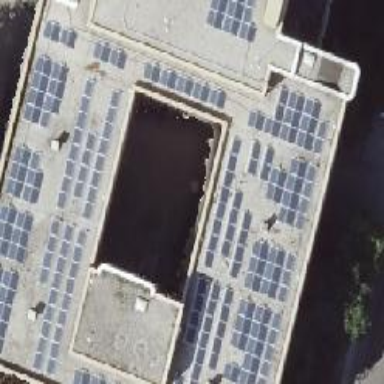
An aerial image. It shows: Solar power generator using photovoltaic panels.